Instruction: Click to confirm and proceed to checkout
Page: seats
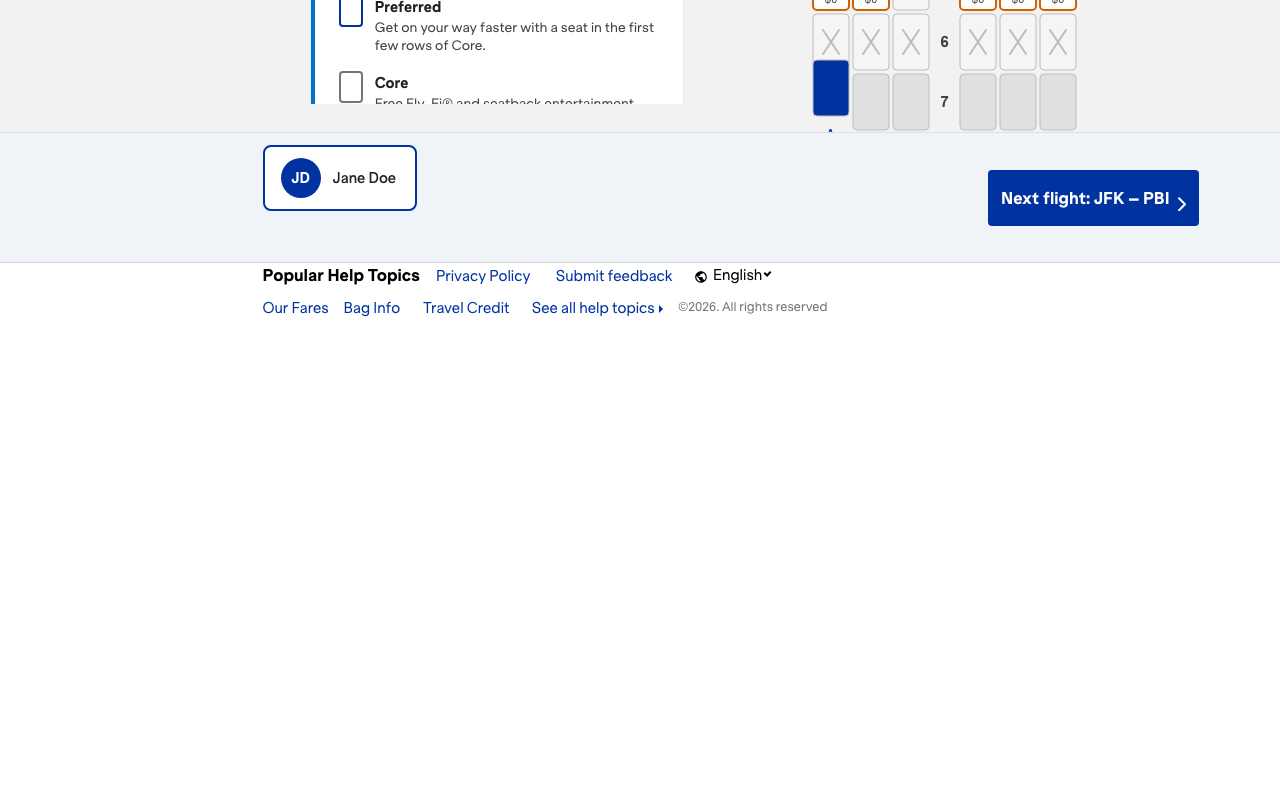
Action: click